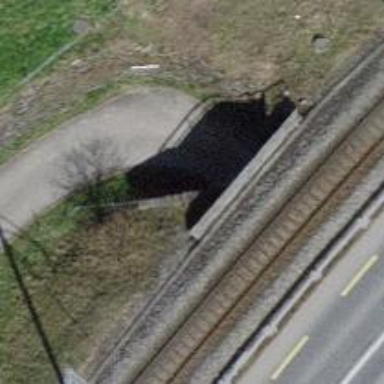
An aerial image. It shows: Paved track passing through tunnel with grade 1 surface.